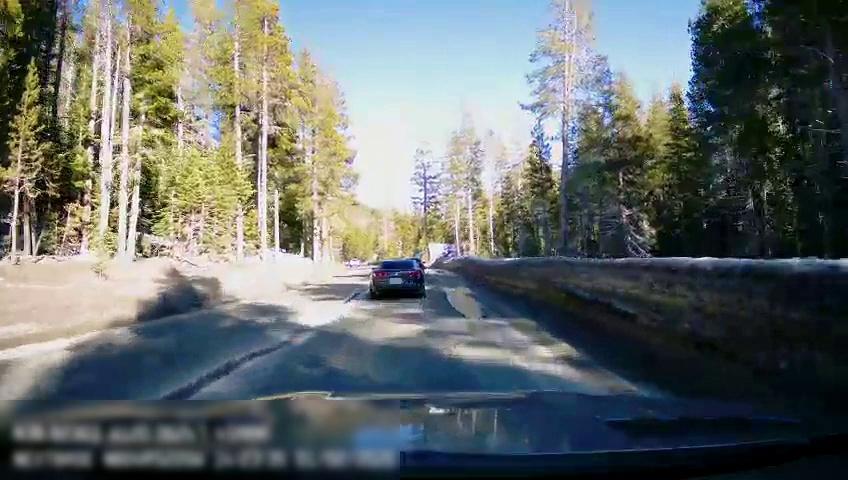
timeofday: Day
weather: Sunny
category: Drivable Space
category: Vehicles | SUV
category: Vehicles | Car
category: Vehicles | Car
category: Lanes | Opposite Lane